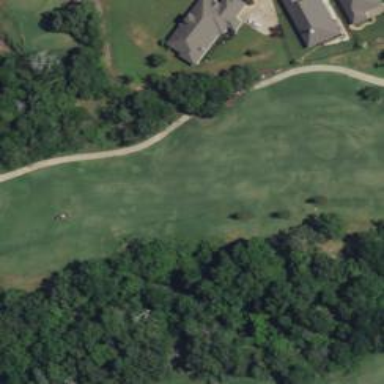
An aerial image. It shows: Area of rough grass used for golf.